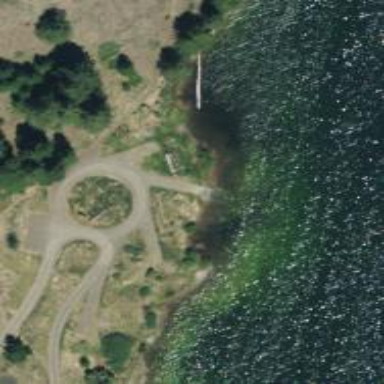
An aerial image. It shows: Slipway on leisure land.